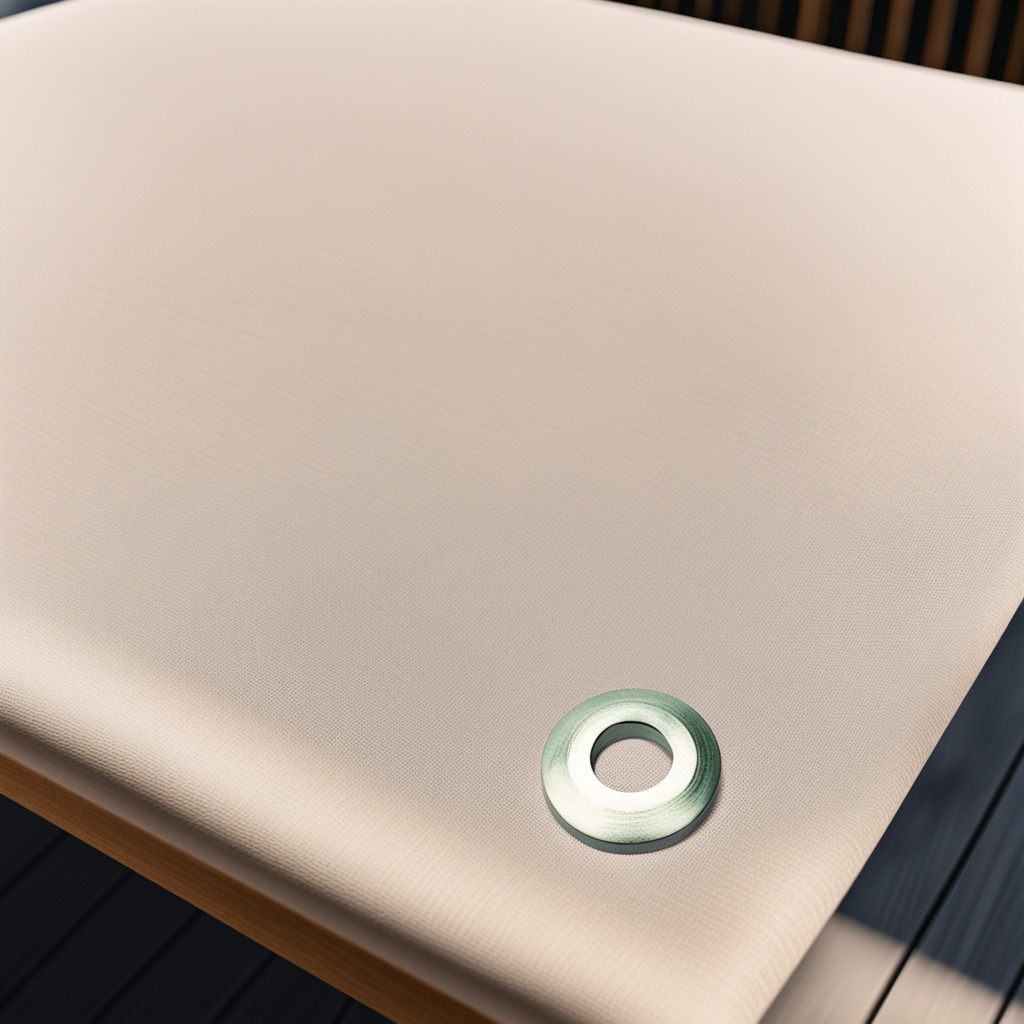
A flat metal washer lying on a wooden table in an outdoor workshop during daytime bright natural light soft shadows worn but beneath the cloth.